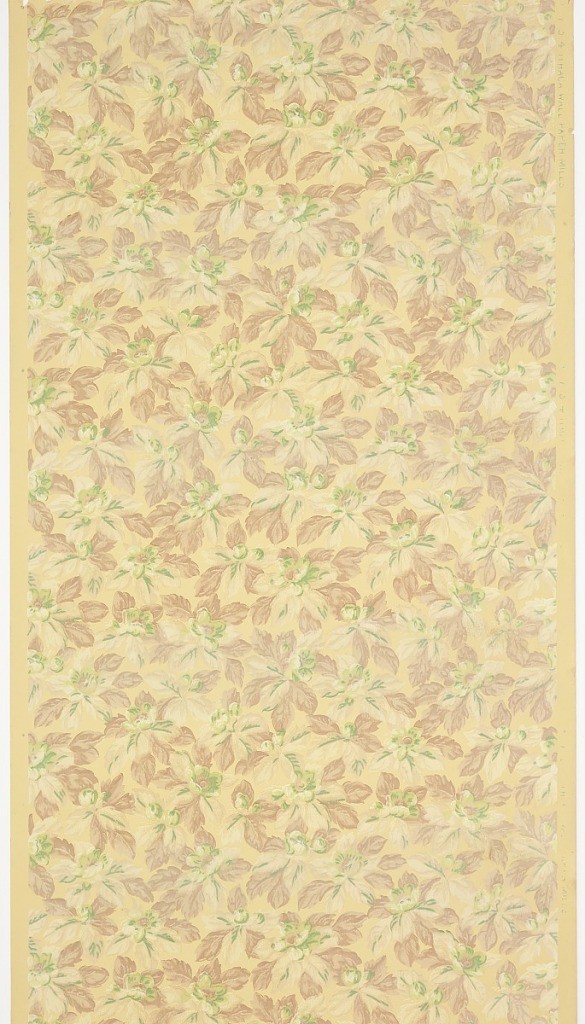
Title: Ceiling paper
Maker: Ithaca Wall-Paper Mills, Ithaca Wall-Paper Mills, inc. 1900-1907
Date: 1905–1915
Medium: Machine-printed paper
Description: All-over pattern of green flowers with brown foliage. Printed in greens, browns and cream on yellow ground. Printed in selvedge: "Ithaca Wall Paper Mills" and illegible pattern number.